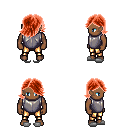
a pixel art fantasy rpg character, male body template, human, dark skin, steel chest armor, gold greaves, red swoop hairstyle, white slippers, four views (front, back, left, right), 2x2 character sprite sheet, small pixel art, hard edges, no anti-aliasing